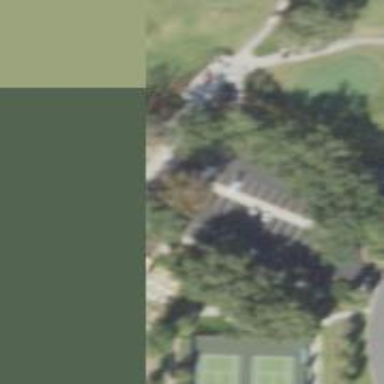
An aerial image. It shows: Path for golf carts.